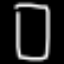
Label: square